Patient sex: M
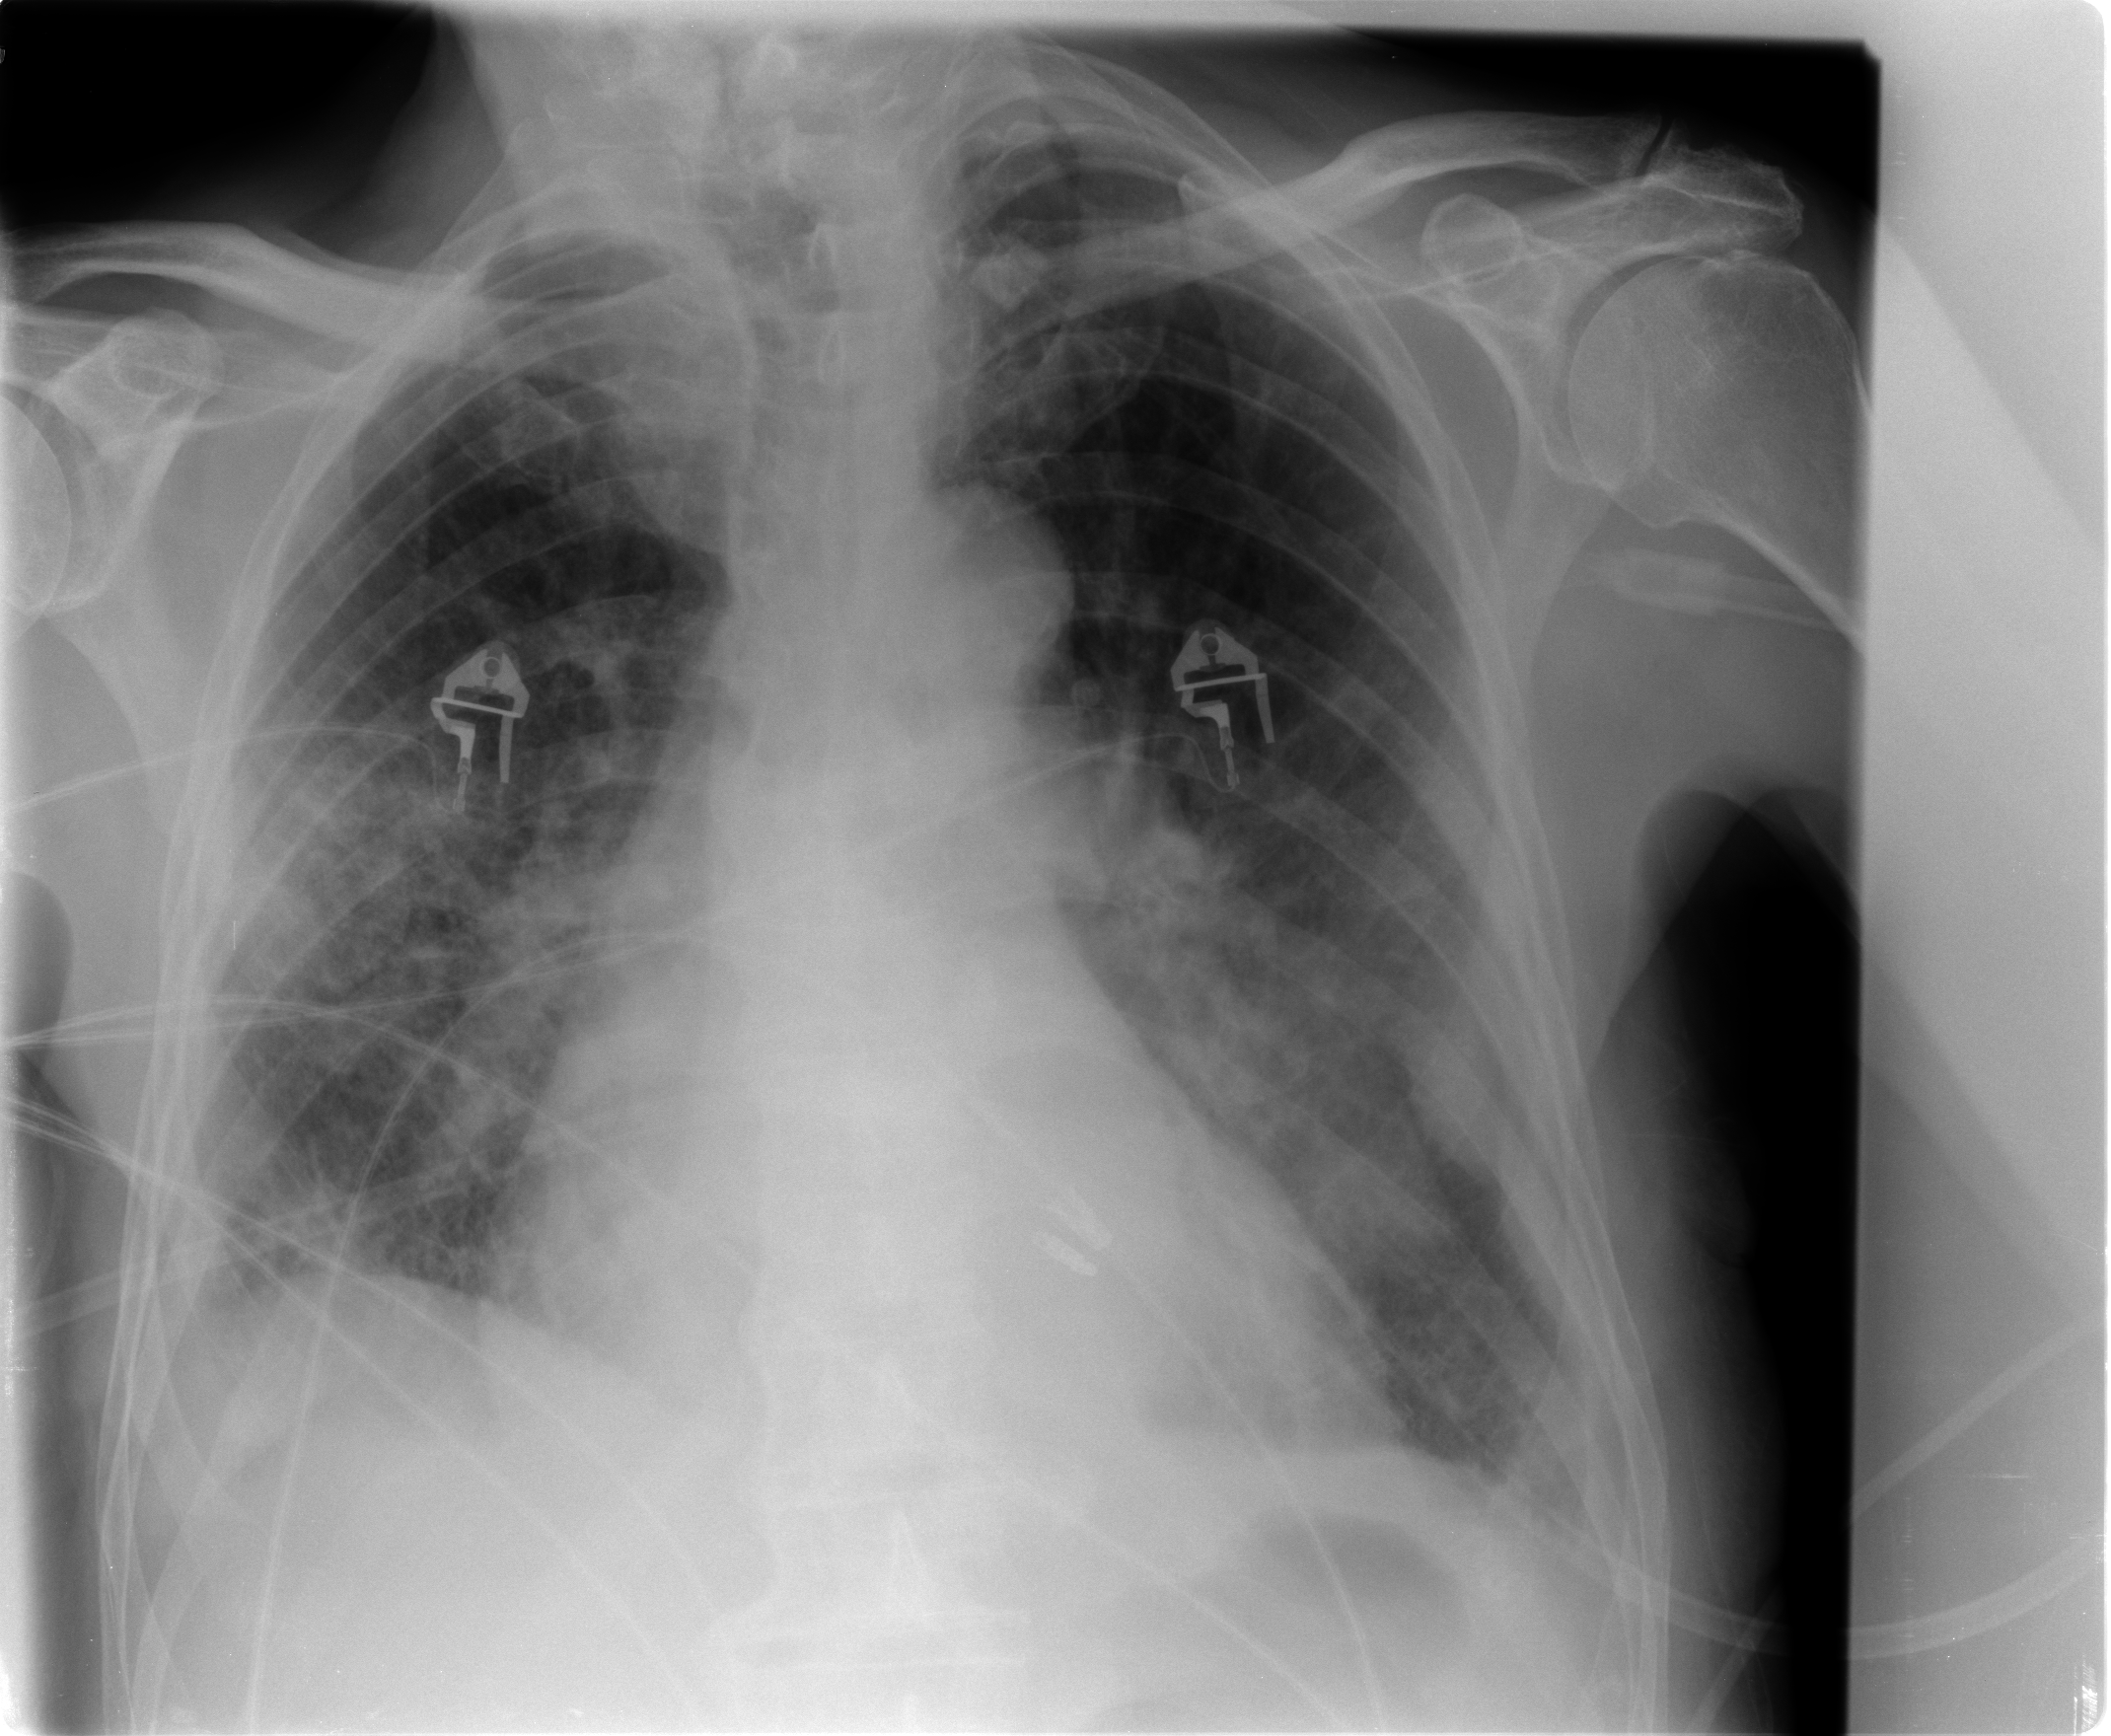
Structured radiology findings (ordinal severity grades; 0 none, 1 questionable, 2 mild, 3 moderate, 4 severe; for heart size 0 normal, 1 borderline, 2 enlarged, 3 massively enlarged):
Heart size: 2
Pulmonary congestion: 2
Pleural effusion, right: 2
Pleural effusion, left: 2
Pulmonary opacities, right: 3
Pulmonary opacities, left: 2
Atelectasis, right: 2
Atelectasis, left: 2